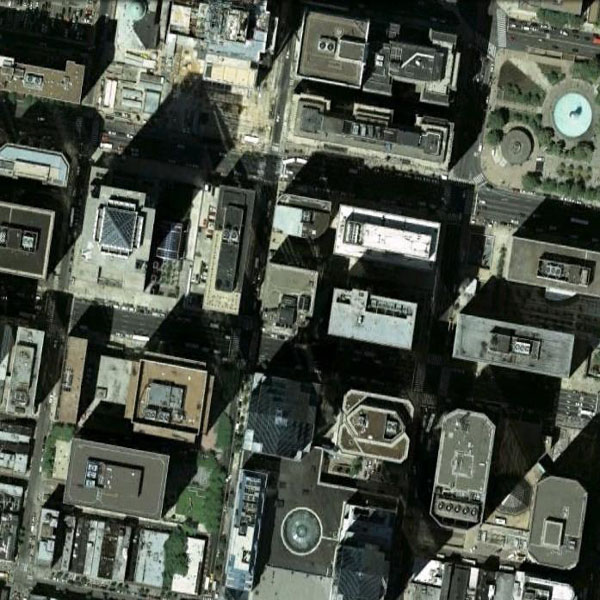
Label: Commercial